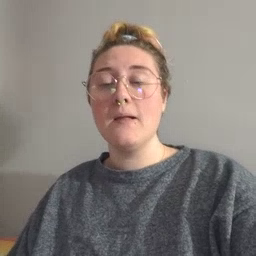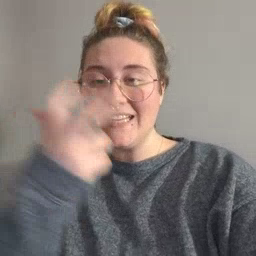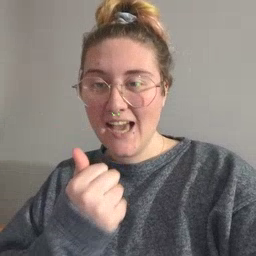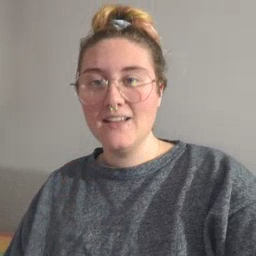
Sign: pizza